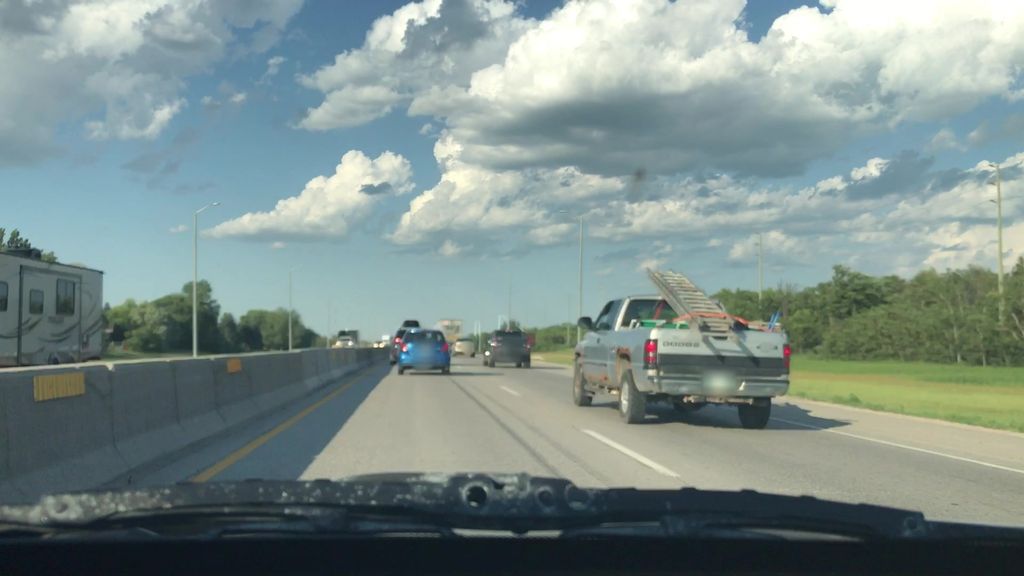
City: winnipeg